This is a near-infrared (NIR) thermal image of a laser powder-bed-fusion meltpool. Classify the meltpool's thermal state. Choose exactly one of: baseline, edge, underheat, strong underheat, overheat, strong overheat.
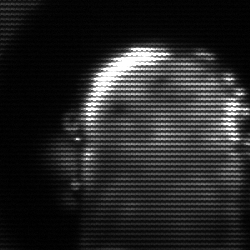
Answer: baseline